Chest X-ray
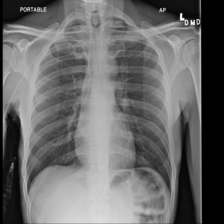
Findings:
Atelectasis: negative
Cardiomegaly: negative
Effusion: negative
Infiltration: negative
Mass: negative
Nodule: negative
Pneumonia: negative
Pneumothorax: negative
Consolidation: negative
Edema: negative
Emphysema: negative
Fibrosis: negative
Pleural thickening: negative
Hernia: negative